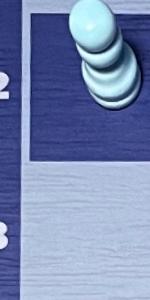
Label: Empty